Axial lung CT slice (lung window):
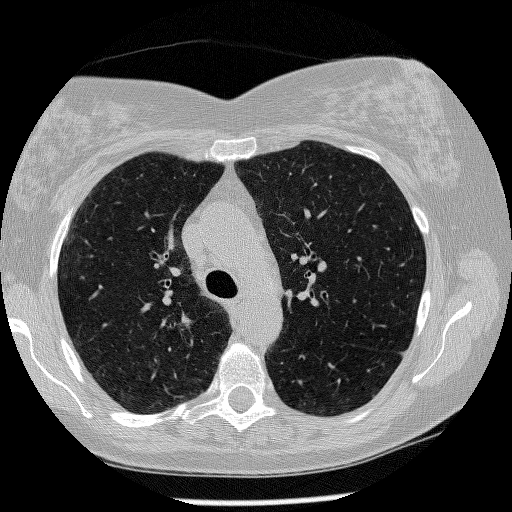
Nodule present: no